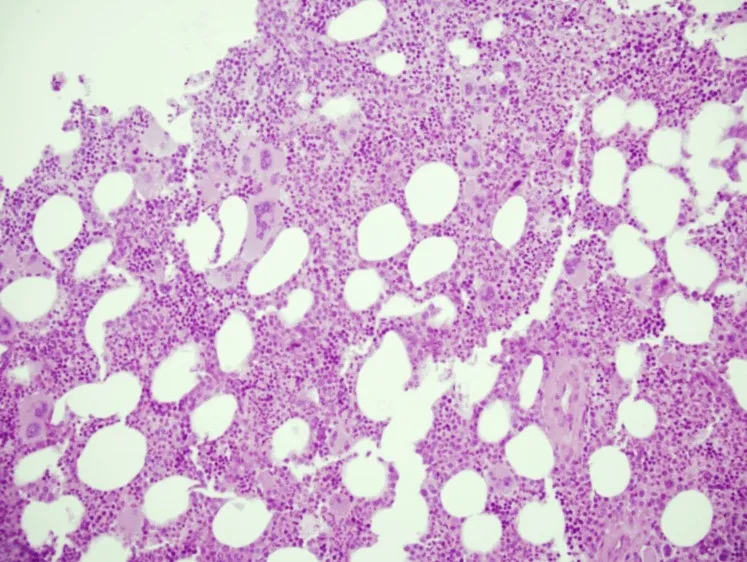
Hypercellular bone marrow biopsy, rich in lobulated megakaryocytes (hematoxylin and eosin, x200).
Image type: pathology (h&e)